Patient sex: F
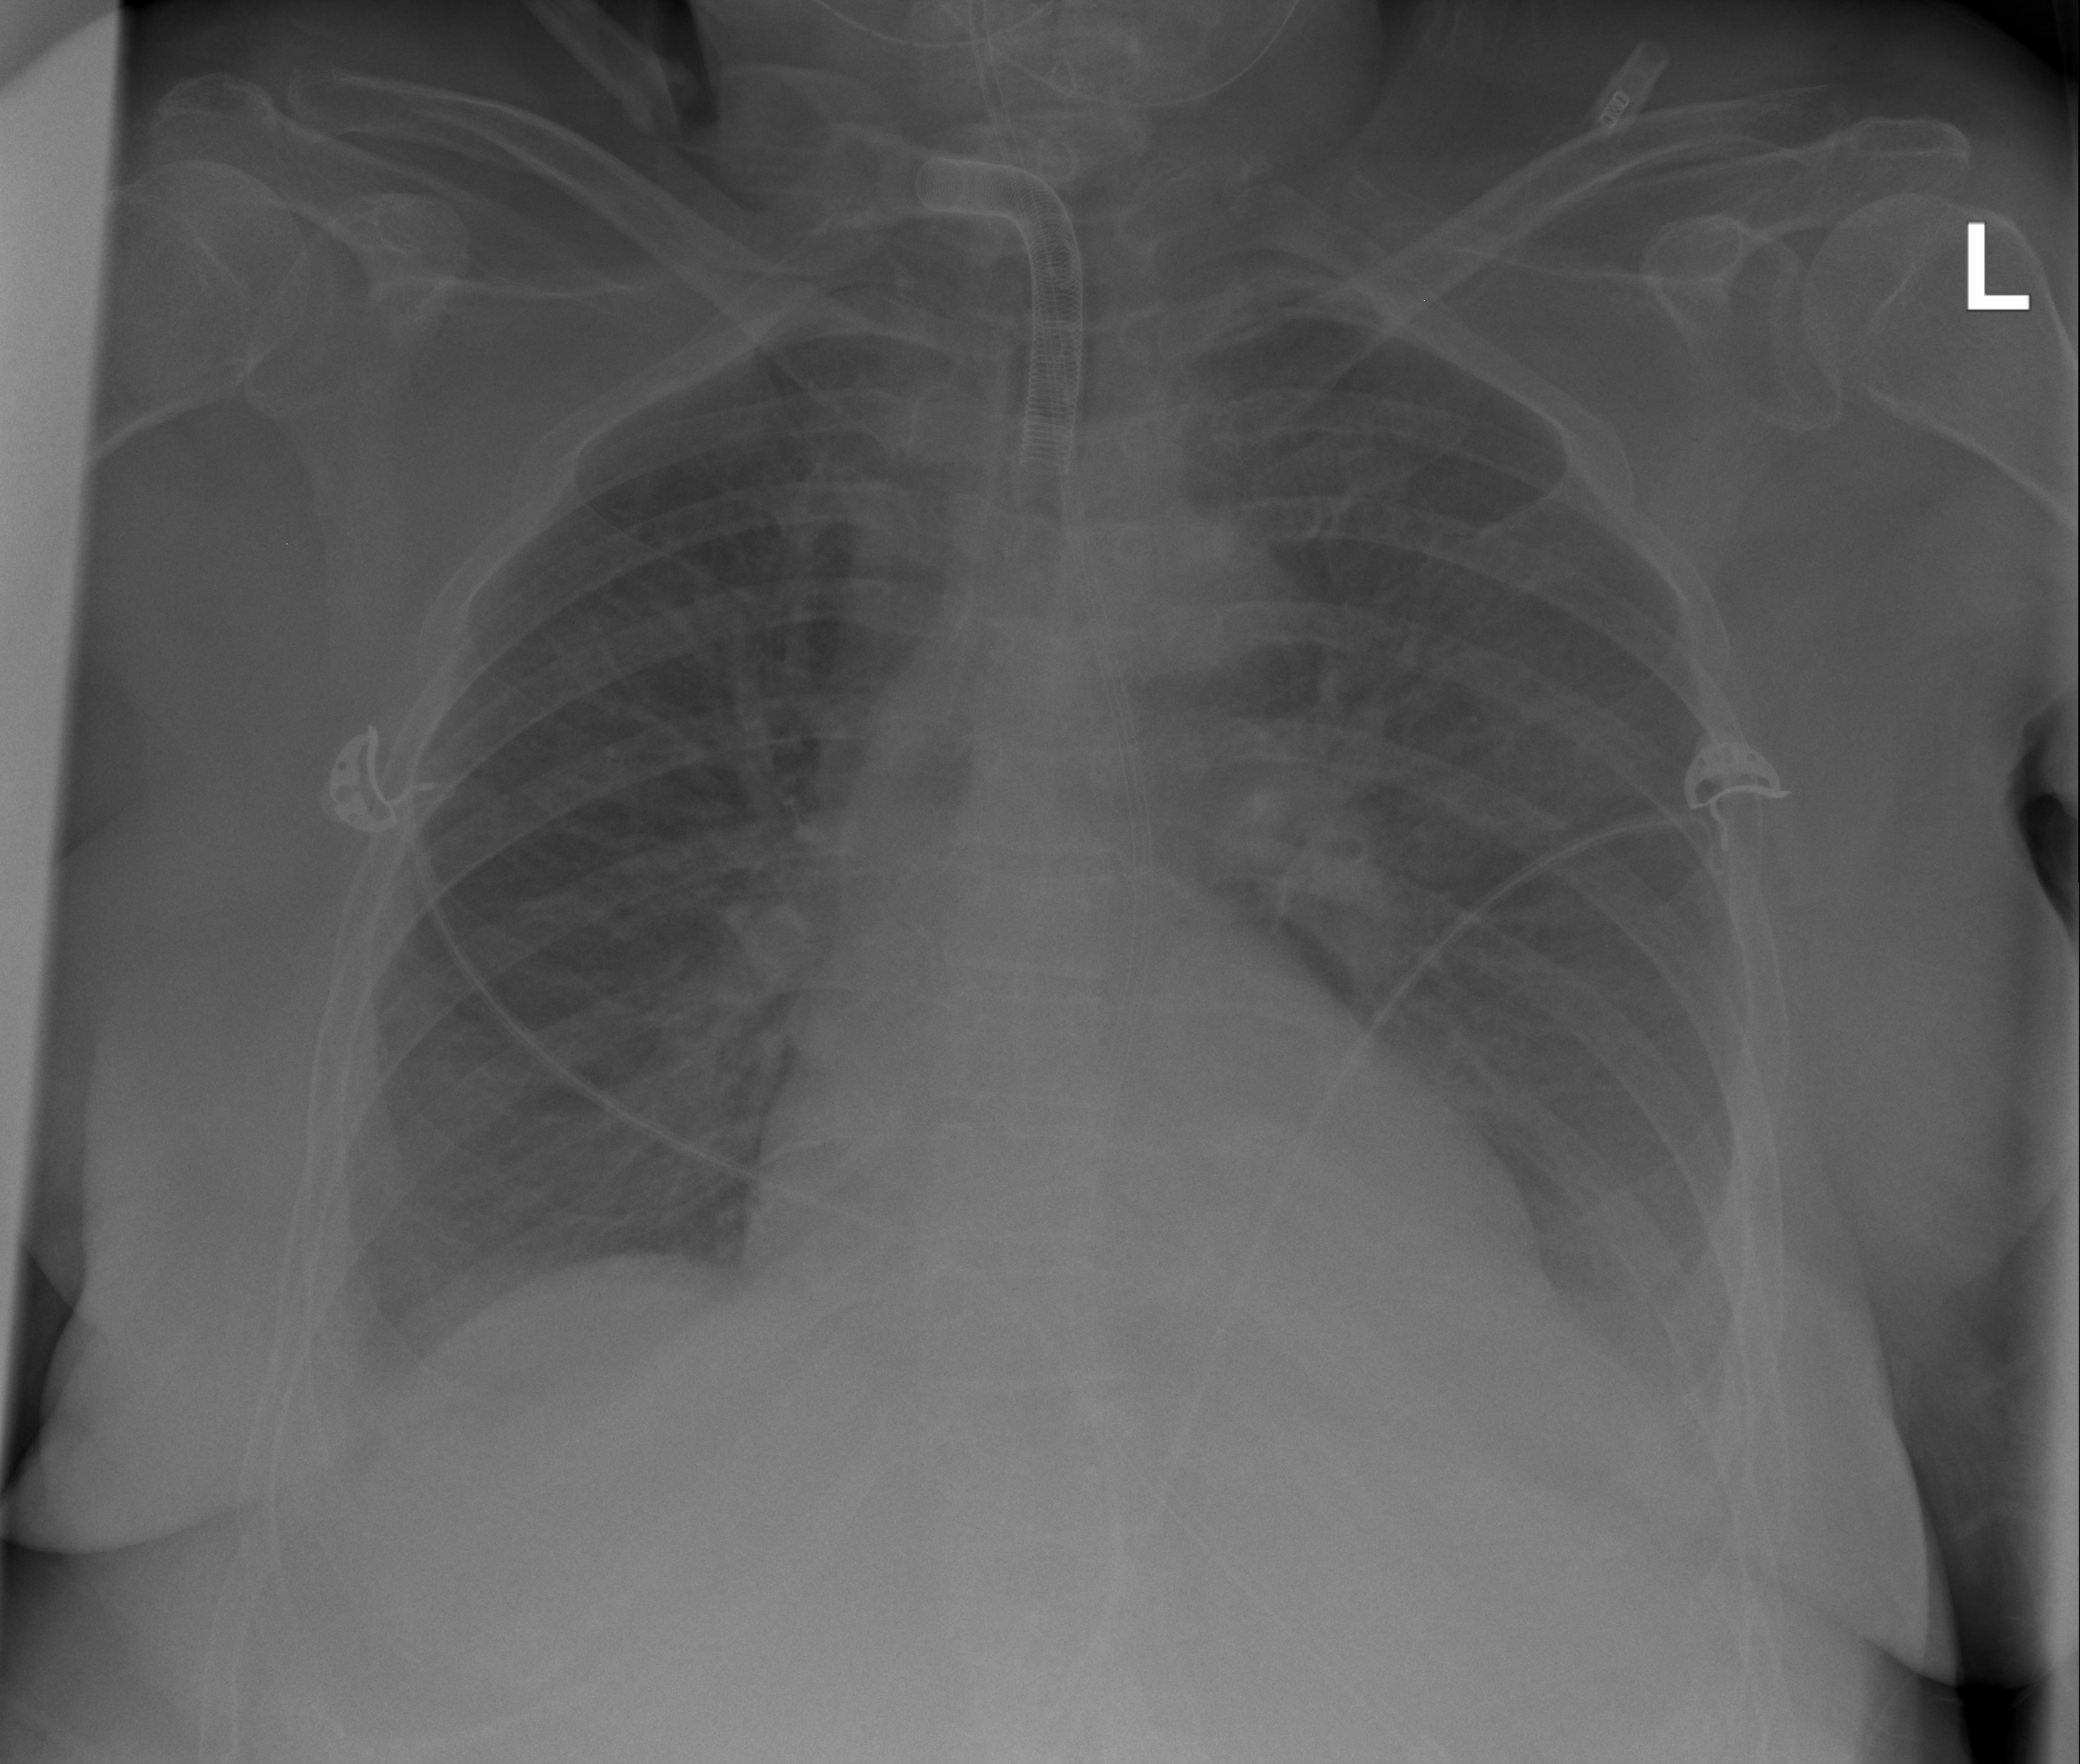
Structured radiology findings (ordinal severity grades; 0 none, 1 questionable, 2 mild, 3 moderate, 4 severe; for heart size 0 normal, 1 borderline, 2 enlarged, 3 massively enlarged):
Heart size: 0
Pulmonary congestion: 0
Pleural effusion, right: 1
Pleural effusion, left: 1
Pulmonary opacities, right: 0
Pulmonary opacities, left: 0
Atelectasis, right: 0
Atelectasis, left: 0